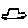
Label: car